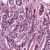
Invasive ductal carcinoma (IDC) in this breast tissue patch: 1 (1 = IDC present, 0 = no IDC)